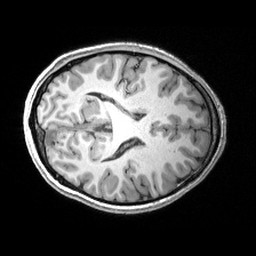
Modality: T1w
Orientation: axial
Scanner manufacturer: siemens
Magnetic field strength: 3 T
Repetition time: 2.53 s
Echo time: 0.00299 s